Question: I have the following issues:
- I want to rotate text as shown in image
- Here, I am trying to do this in the following code
Can anyone please provide me with a solution?
'''
div {
width: 200px;
height: 30px;
background-color: yellow;
border: 1px solid black;
margin-top:20px;
}
div#myDiv {
-ms-transform: rotate(315deg);
-webkit-transform: rotate(315deg);
transform: rotate(315deg);
}
'''
'''
<html>
<head>
<style>
</style>
</head>
<body>
<div id="myDiv">
This div element is rotated .
</div>
<div id="myDiv">
This div element is rotated .
</div>
<div id="myDiv">
This div element is rotated .
</div>
</body>
</html>
'''
:

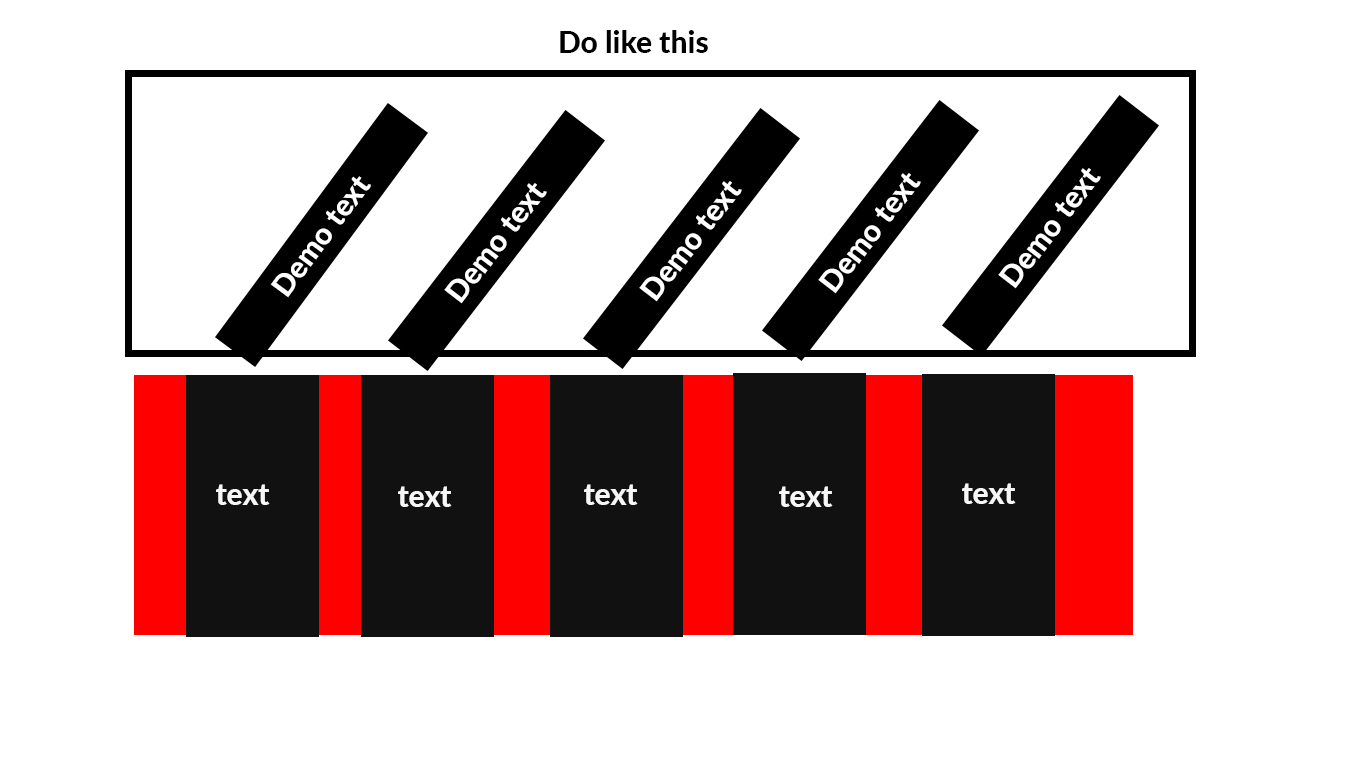
Answer: You can 'display: inline-block' on your divs and set the 'transform-origin' to right.
See example below:
'''
div#myDiv {
width: 200px;
height: 30px;
background-color: yellow;
border: 1px solid black;
margin-top: 20px;
display: inline-block; /* add display: inline-block */
}
div#myDiv {
transform: rotate(315deg);
transform-origin: right;
}
'''
'''
<div id="myDiv">
This div element is rotated .
</div>
<div id="myDiv">
This div element is rotated .
</div>
<div id="myDiv">
This div element is rotated .
</div>
'''